Aerial crown-view tile of a tropical tree (Barro Colorado Island, Panama), acquired 20241014:
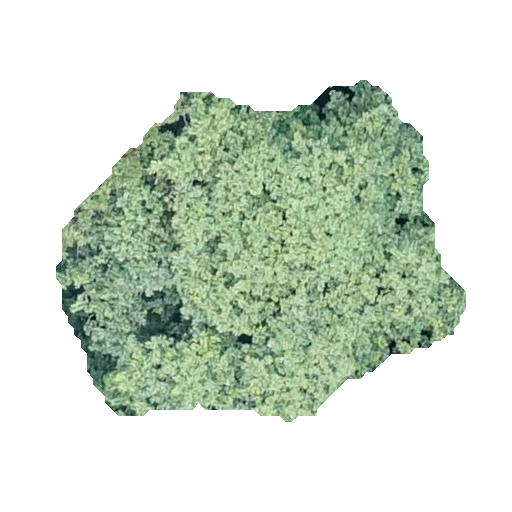
Species: Apeiba membranacea
GBIF accepted scientific name: Apeiba membranacea
Crown area: 155.765 m²